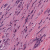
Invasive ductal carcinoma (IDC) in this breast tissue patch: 1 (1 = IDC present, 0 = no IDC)